Question: I am little bit confuse that I am showing images through css it's working fine. But when I am showing images using views it's not display. Following is simple code I am using. But I cannot find what's wrong!
new.html.erb
'''
<h1>Users#new</h1>
<p>Find me in app/views/users/new.html.erb</p>
<img src='close.png'>
'''
I am getting this error in console:
'''
ActionController::RoutingError (No route matches [GET] "/users/close.png"):
actionpack (3.2.3) lib/action_dispatch/middleware/debug_exceptions.rb:21:in 'call'
actionpack (3.2.3) lib/action_dispatch/middleware/show_exceptions.rb:56:in 'call'
railties (3.2.3) lib/rails/rack/logger.rb:26:in 'call_app'
railties (3.2.3) lib/rails/rack/logger.rb:16:in 'call'
'''
This is the dir image of project:

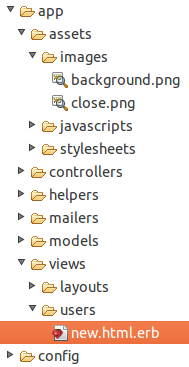
Answer: It would be easier to use the <URL>. e.g.
'''
<%= image_tag 'close.png' %>
'''